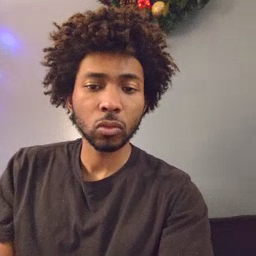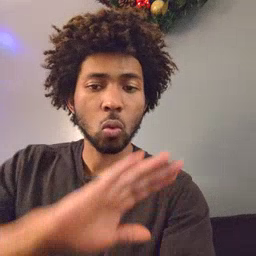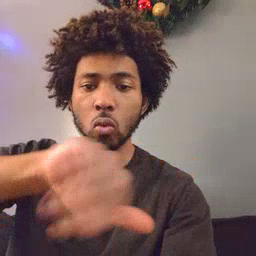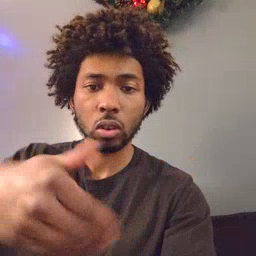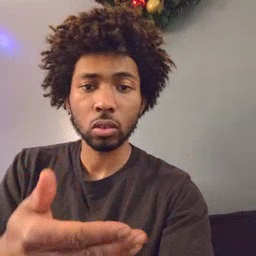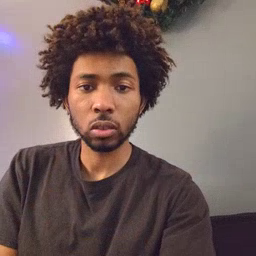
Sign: all